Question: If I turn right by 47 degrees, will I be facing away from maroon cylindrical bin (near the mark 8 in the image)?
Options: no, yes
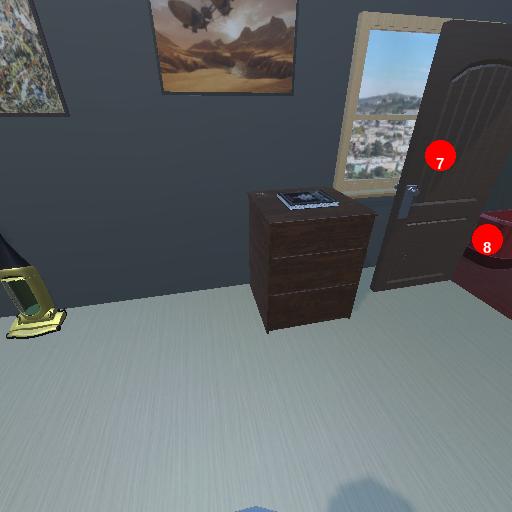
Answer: no